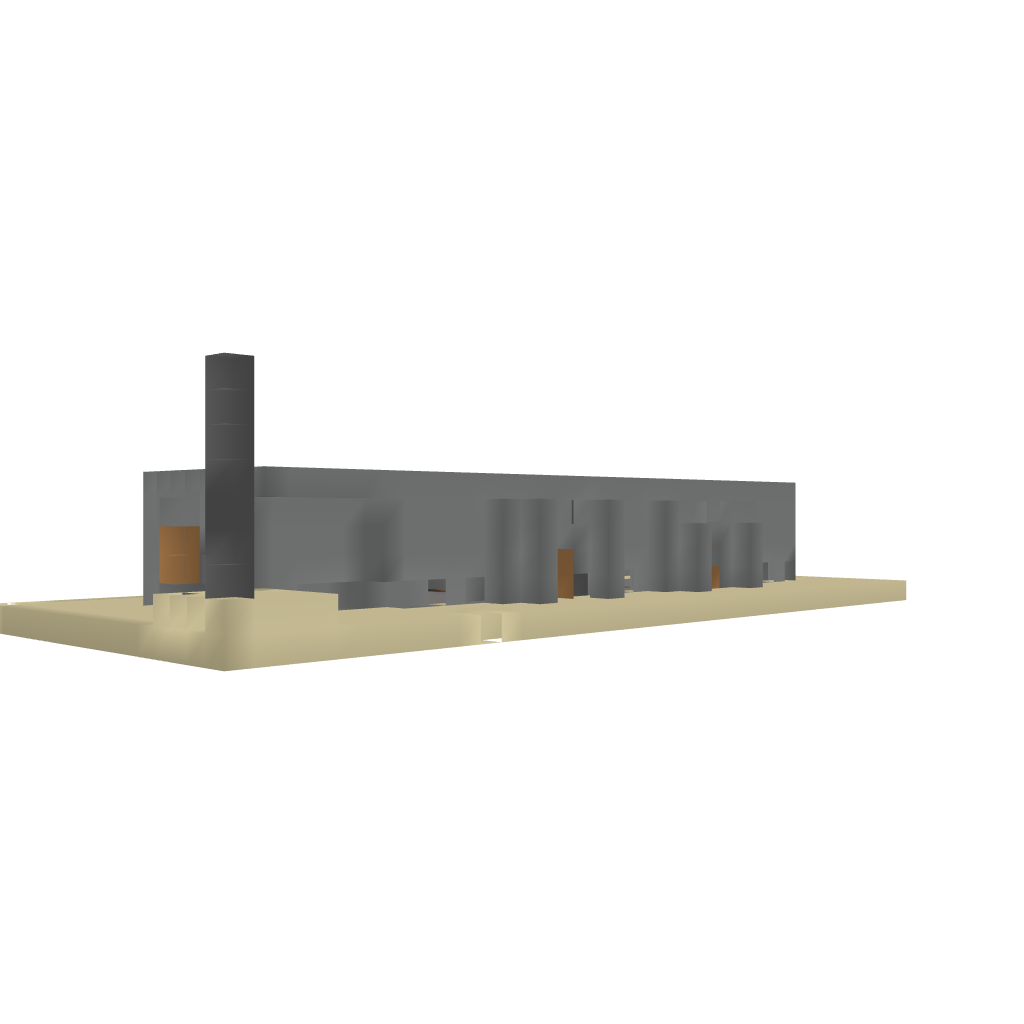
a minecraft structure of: Tutorial Room [Small]